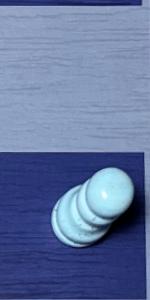
Label: Pawn_White